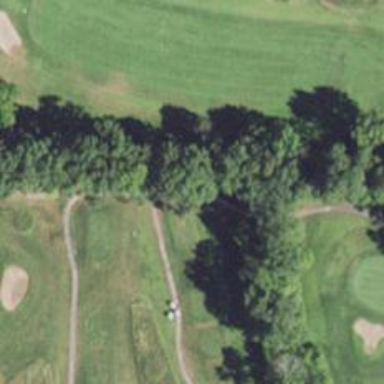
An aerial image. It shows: Pathway for golfing.